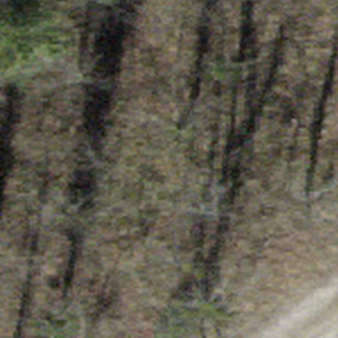
Label: other